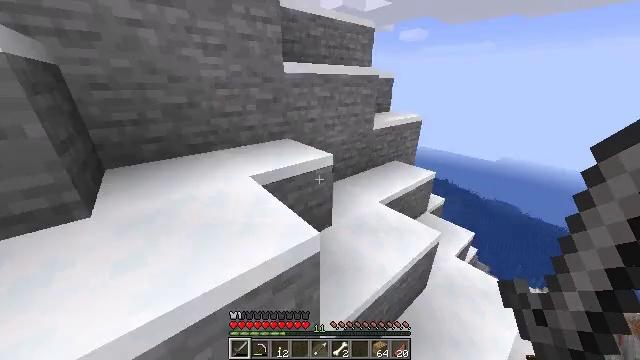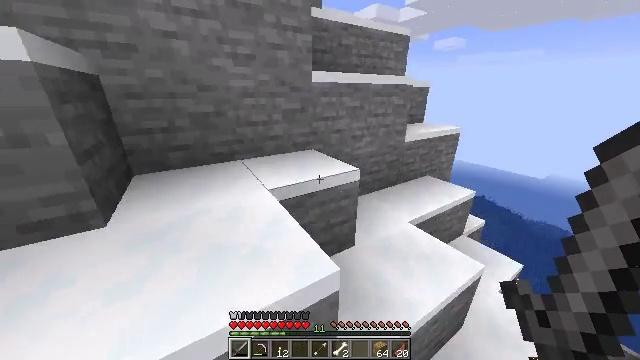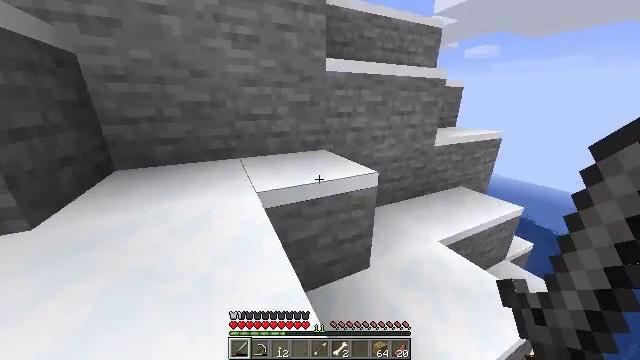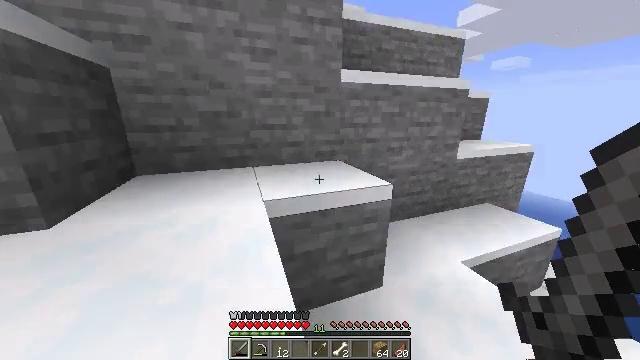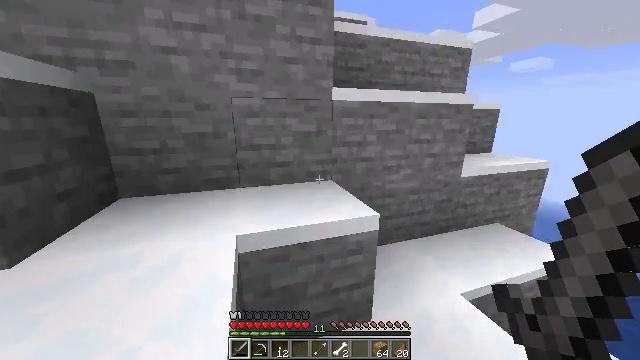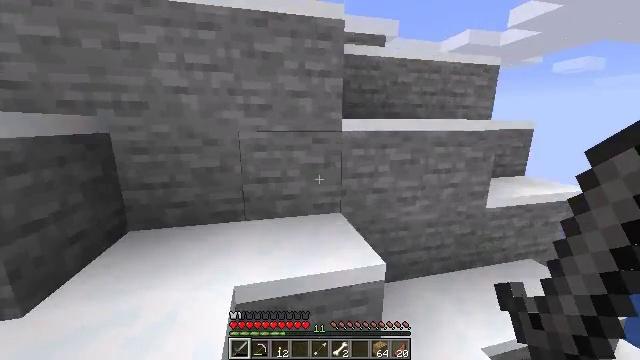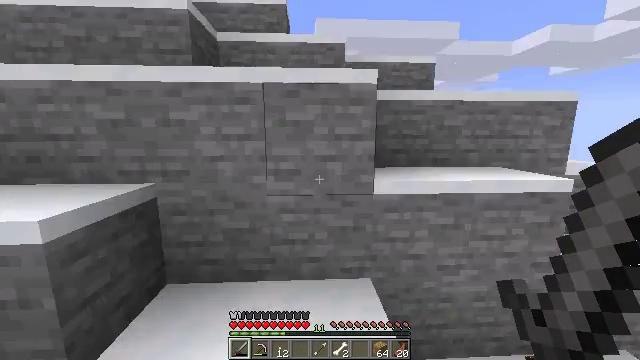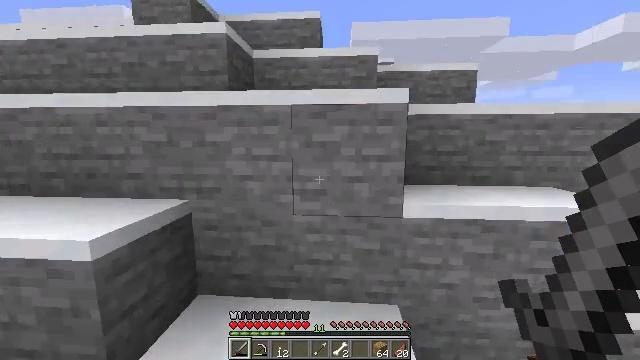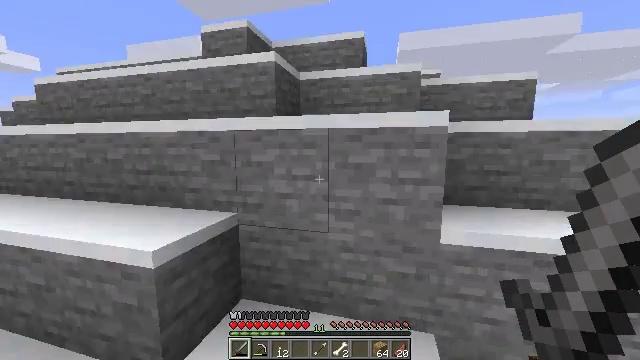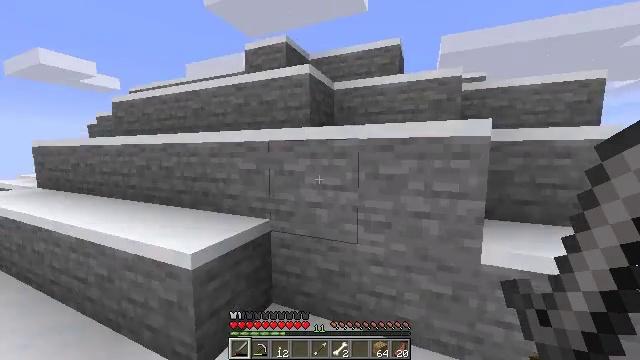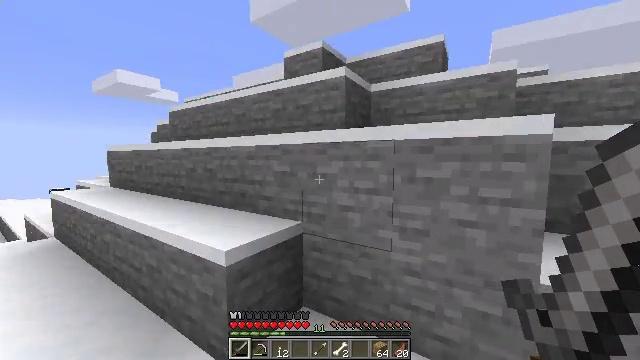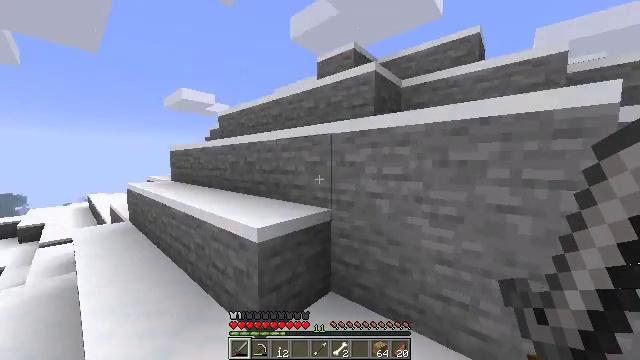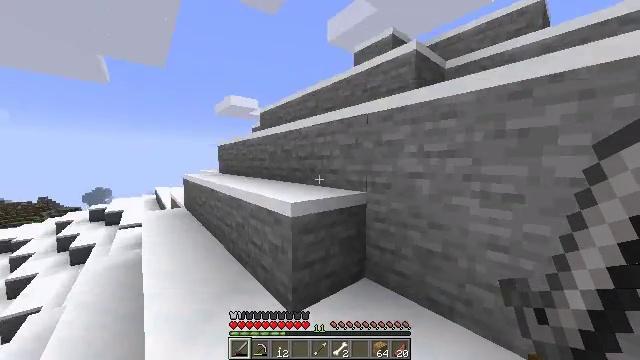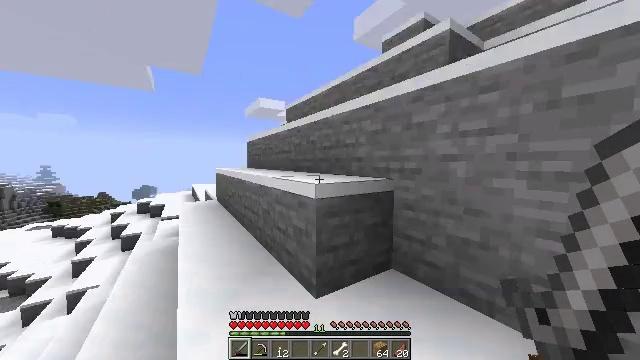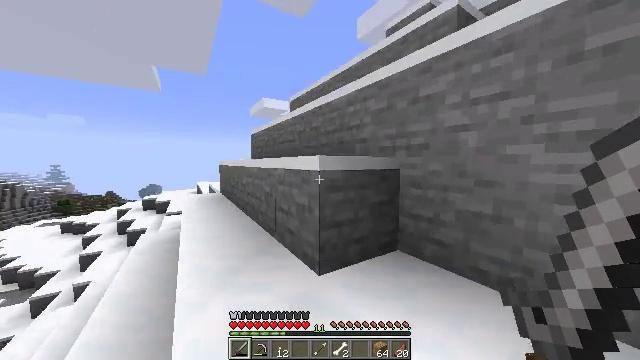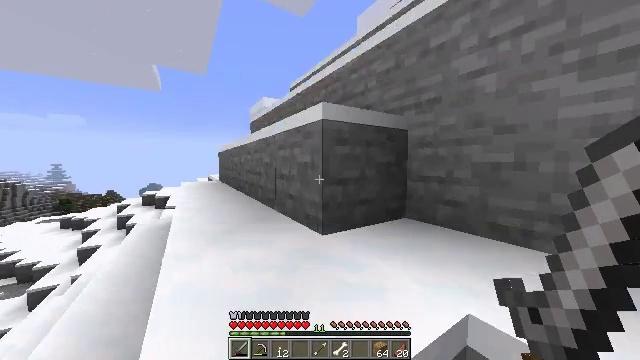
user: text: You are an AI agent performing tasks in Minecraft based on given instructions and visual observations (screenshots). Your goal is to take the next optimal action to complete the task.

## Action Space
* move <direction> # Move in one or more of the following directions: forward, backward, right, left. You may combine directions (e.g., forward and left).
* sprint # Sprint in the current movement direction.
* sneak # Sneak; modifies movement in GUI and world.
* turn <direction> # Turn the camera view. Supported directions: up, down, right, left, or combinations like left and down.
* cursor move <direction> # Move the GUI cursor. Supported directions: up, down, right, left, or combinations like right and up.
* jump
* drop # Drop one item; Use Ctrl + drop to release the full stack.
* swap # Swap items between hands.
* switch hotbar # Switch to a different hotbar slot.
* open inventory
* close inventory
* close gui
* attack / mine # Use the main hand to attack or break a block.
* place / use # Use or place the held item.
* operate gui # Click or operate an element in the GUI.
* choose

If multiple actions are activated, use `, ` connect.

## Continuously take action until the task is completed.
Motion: motion action
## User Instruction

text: Turn raw mutton into cooked mutton in the furnace.
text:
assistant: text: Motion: move forward, sprint, turn left and up
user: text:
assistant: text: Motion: move forward, sprint, turn left and up
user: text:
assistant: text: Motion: move forward, sprint, turn left and up
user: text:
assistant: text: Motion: move forward, sprint, turn left and up, jump
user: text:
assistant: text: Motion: move forward, sprint, turn left and up, jump
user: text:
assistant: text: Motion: move forward, sprint, turn left and up, jump
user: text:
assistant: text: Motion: move forward, sprint, turn left and up, jump
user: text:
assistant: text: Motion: move forward, sprint, turn left and up, jump
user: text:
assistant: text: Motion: move forward and move left, sprint, turn left and up, jump
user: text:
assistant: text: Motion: move forward and move left, sprint, turn left and up, jump
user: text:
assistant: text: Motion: move forward and move left, sprint, turn left, jump
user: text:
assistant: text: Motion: move forward and move left, sprint, turn left, jump
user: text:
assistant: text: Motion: move forward and move left, sprint, turn left, jump
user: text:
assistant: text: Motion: move forward and move left, sprint, jump
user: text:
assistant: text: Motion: move forward and move left, sprint, jump
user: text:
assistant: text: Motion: move forward and move left, sprint, jump
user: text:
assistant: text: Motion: move forward and move left, sprint, jump
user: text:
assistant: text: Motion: move forward and move left, sprint, jump
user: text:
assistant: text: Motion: move forward, sprint, jump
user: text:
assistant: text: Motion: move forward, sprint, turn left and down, jump
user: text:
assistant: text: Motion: move forward, sprint, turn left and down
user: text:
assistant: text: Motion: move forward, sprint, turn left and down
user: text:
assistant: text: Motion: move forward, sprint, turn left
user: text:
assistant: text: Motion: move forward, sprint, turn left, jump
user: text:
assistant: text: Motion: move forward and move right, sprint, turn left, jump
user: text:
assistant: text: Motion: move forward and move right, sprint, jump
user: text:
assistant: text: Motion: move forward and move right, sprint, jump
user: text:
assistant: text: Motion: move forward and move right, sprint, jump
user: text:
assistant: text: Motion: move forward and move right, sprint, jump
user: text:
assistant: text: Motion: move forward and move right, sprint, turn right, jump